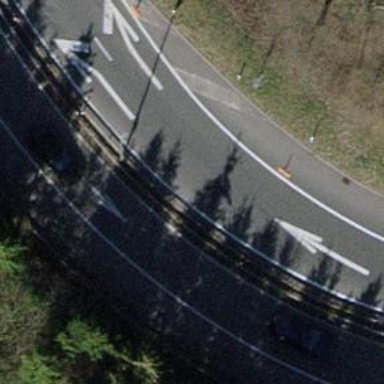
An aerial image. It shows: Motorway end sign.